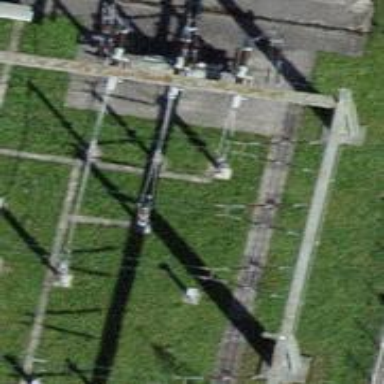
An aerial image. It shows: Three cables of power line.